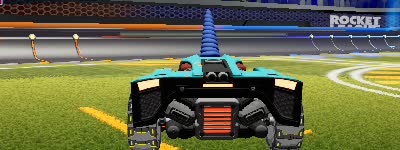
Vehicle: breakout